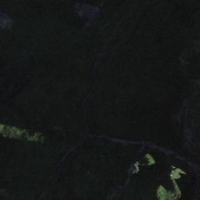
EUNIS habitat code: 23
Species observed at this site:
Pyrgus andromedae
Silene acaulis
Hedysarum hedysaroides
Pinguicula alpina
Dryas octopetala